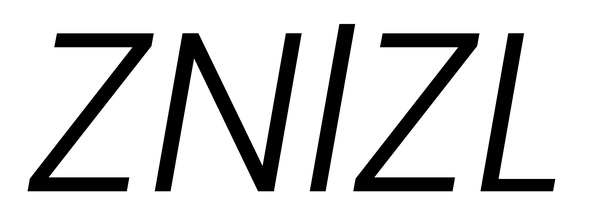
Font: Poppins-LightItalic